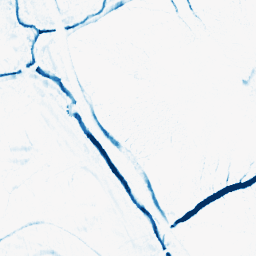
Category: morphological
Decomposition family: morphological_ellipse
Decomposition parameters: operation: closing
width: 10
height: 5
Upsampling method: cubic_mitchell
Upsampling parameters: scale: 8
Upsampling scale: 8